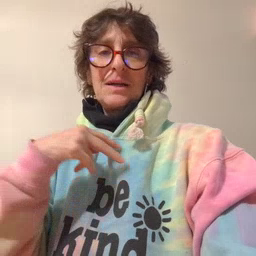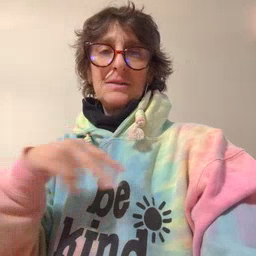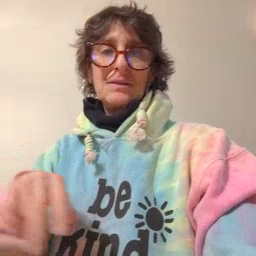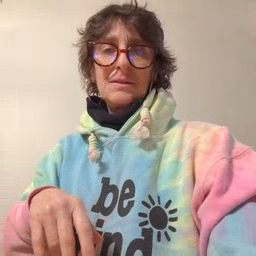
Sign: dance